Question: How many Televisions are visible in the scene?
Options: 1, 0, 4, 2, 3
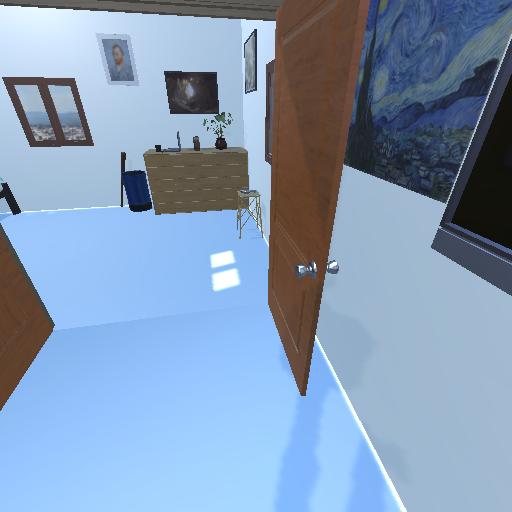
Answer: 1